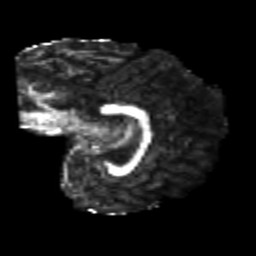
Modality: FA
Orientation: sagittal
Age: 23
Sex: female
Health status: healthy
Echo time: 0.074 s